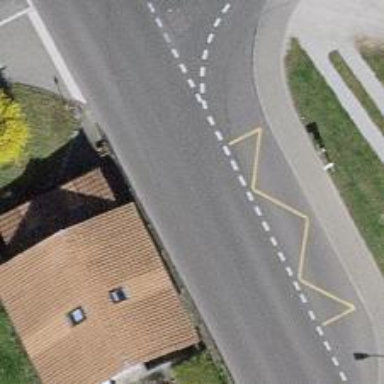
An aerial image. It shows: Bus stop with designated public transport stop position.